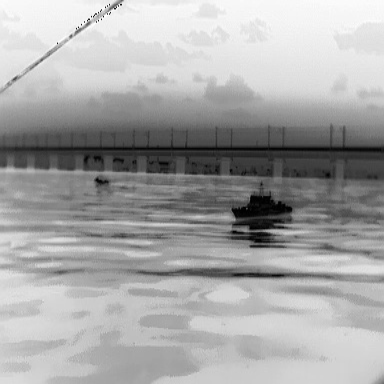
There are two warships in the infrared image.